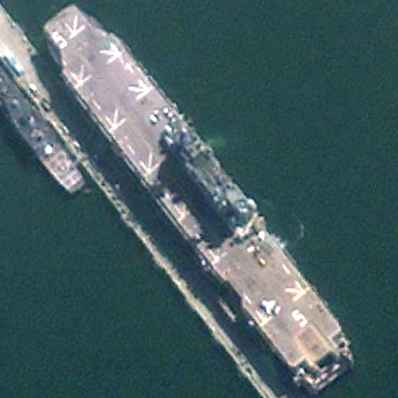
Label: assault